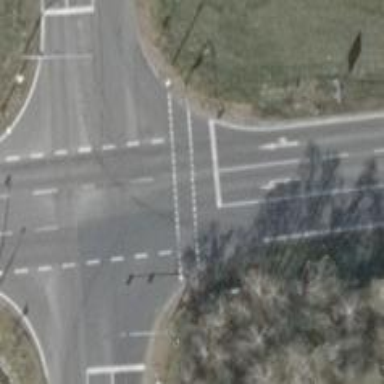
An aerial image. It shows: Traffic signals at road crossing.